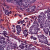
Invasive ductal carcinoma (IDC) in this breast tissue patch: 1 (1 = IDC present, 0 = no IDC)